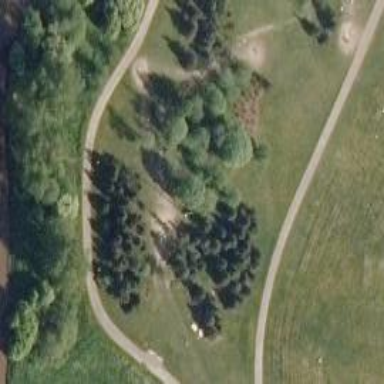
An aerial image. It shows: Disc golf basket.